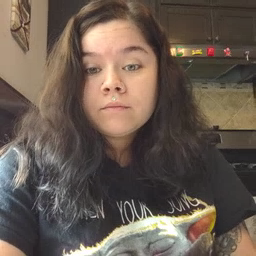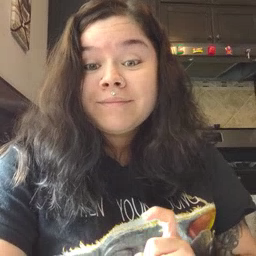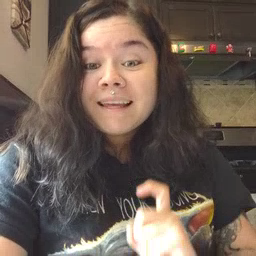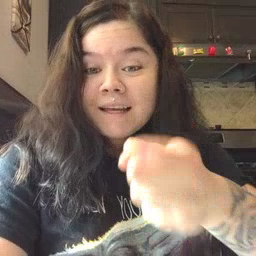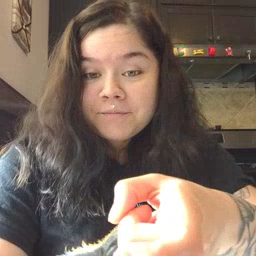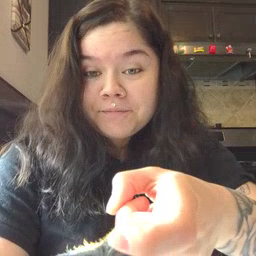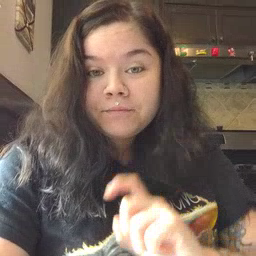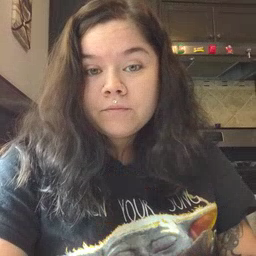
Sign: gift